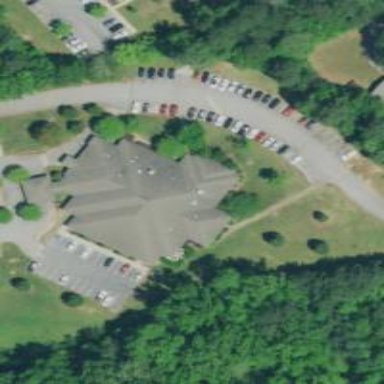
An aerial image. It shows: Clinic building offering healthcare services.